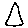
Label: triangle